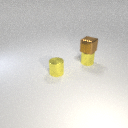
small brown metal cube above small yellow metal cylinder